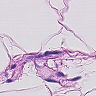
Metastatic tissue present: no